Question: How to insert circle at crossroads table, or use image (table) from layout?

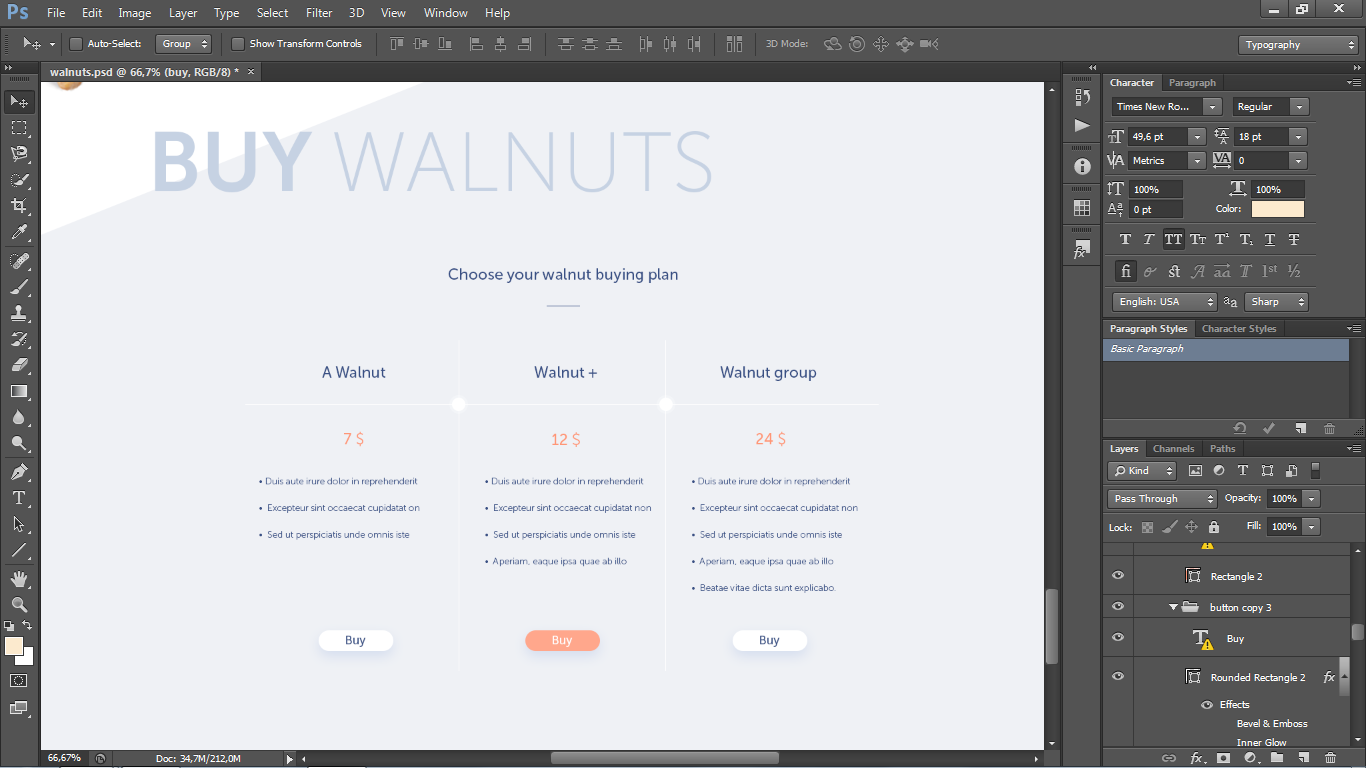
Answer: If you want a circle on top of the border, use :before css property. for <URL>
'''
div{
border-right: solid white 1px;
width:300px;
height:200px;
}
div:before {
content: '';
position: absolute;
border: 10px solid white;
border-radius:100px;
margin-left:290px ;
}
'''
It will help you to get the design like image with some modification.